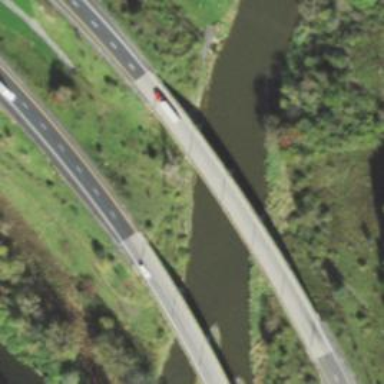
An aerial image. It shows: Motorway bridge.